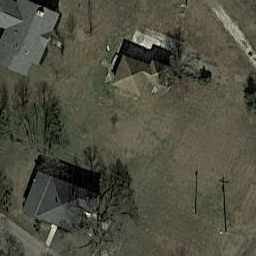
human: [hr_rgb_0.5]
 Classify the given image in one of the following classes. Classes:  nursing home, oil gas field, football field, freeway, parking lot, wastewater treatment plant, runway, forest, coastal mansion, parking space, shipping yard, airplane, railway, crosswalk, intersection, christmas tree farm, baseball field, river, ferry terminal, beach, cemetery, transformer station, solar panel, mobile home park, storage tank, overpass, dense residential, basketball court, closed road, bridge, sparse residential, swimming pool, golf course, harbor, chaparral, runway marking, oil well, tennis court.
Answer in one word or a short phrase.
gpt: sparse residential